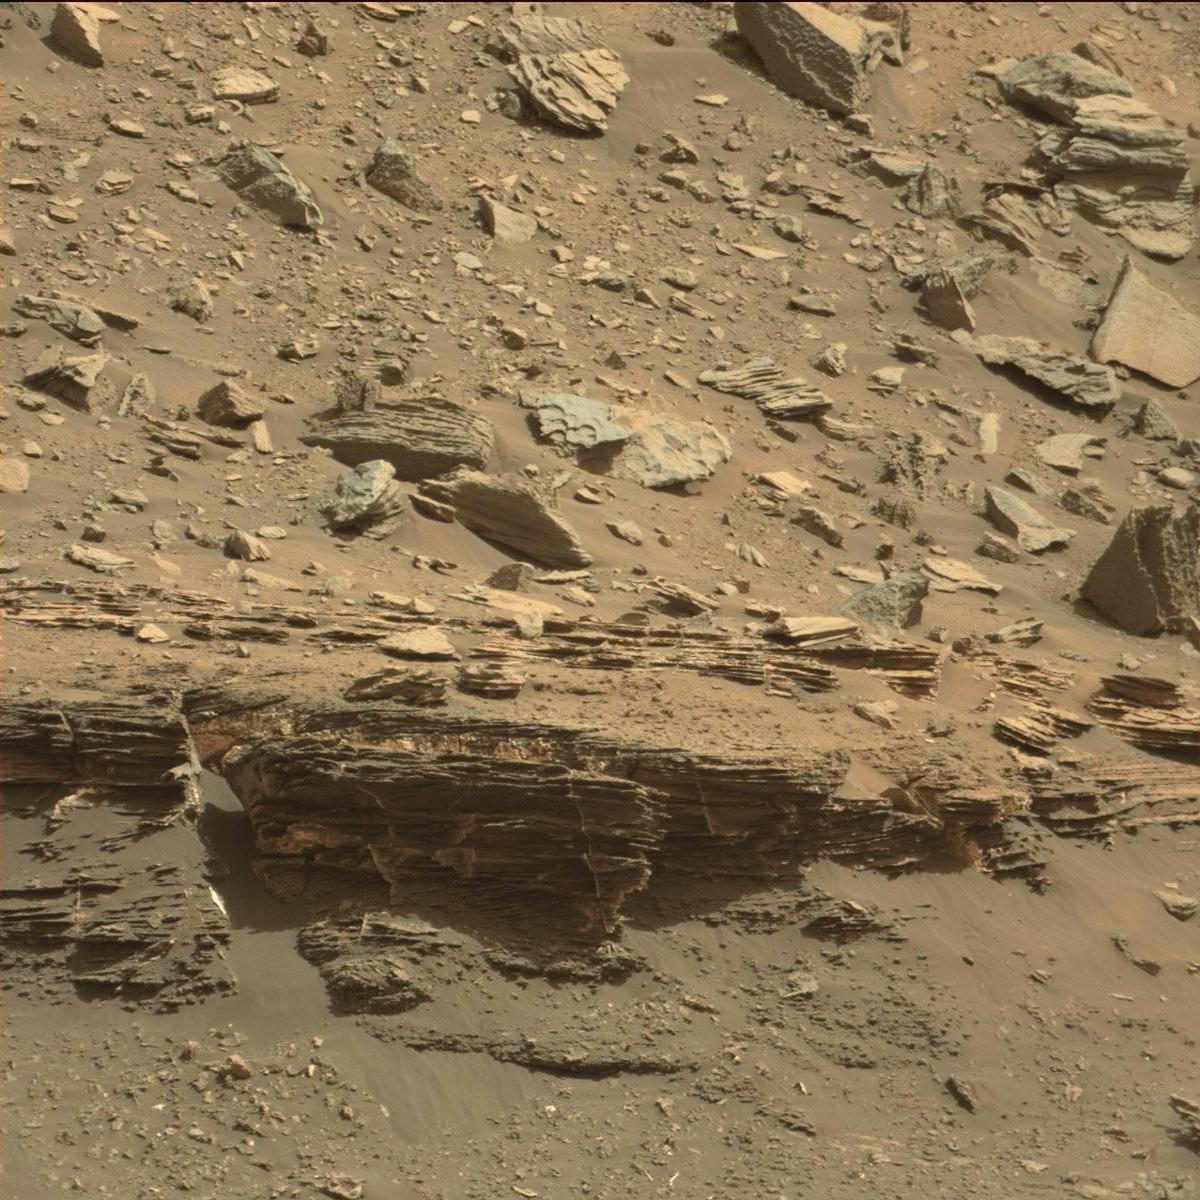
Terrain classes present: Bedrock, Rock, Sand / Soil